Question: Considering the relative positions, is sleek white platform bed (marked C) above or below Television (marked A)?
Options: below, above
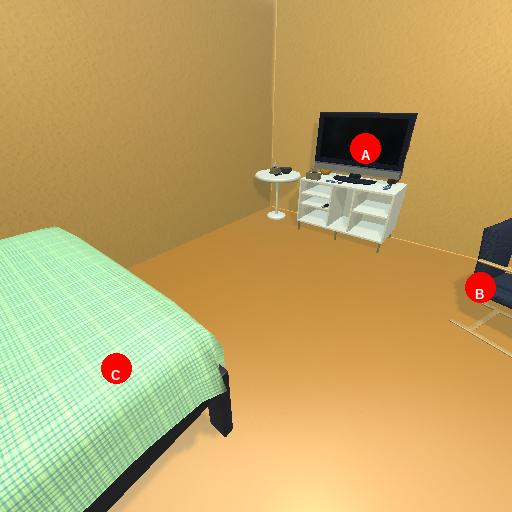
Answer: below